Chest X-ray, PA view. Patient: 36 years old, sex M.
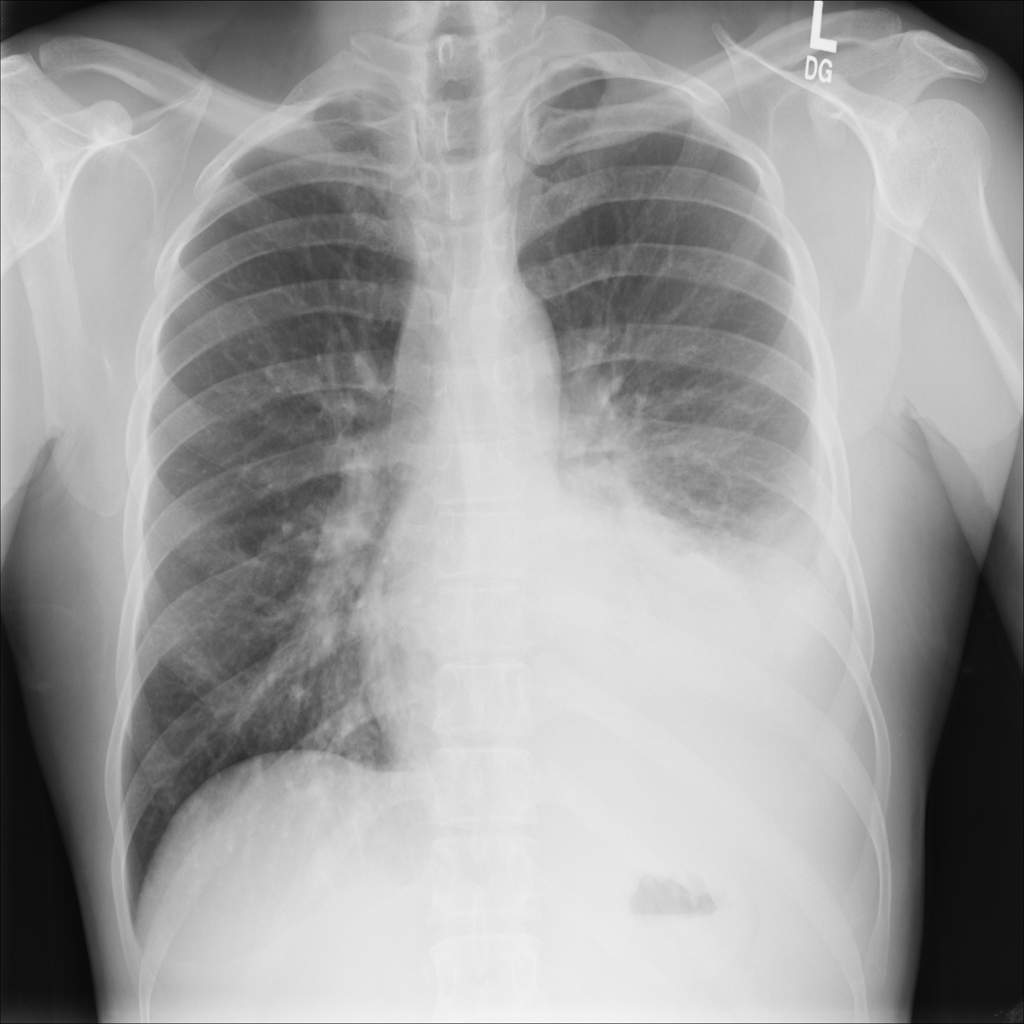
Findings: No Finding